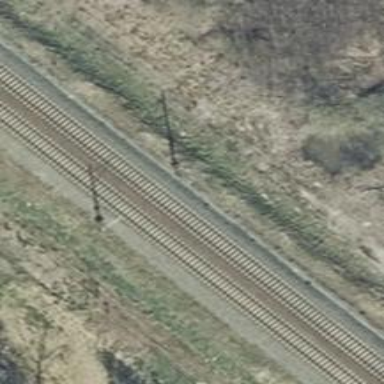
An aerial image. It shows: Railway milestone with catenary mast.